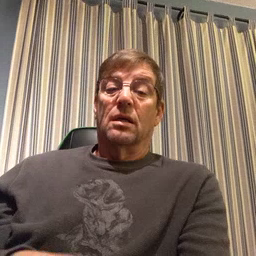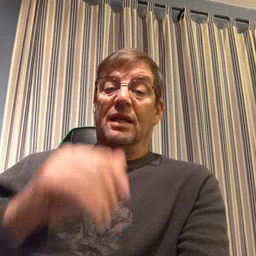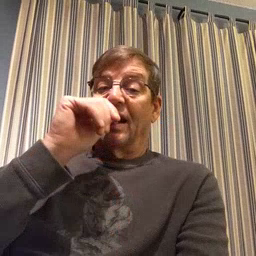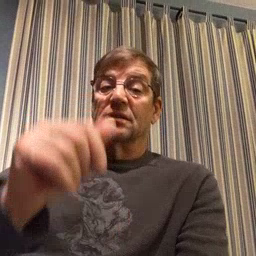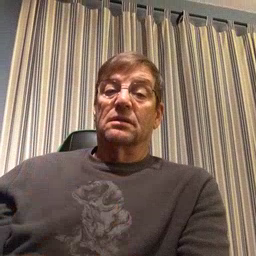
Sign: nuts